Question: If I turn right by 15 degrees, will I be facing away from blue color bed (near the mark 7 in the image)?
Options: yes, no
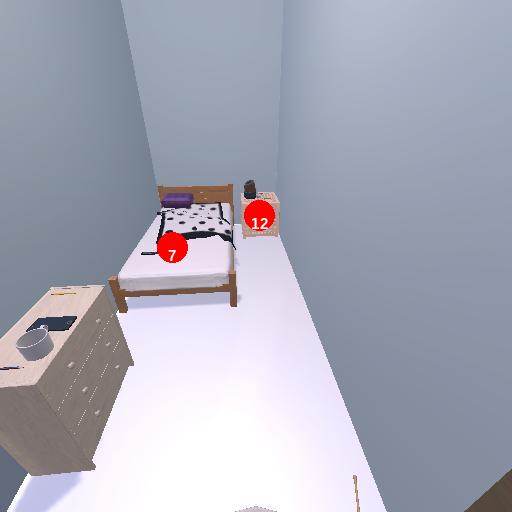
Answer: yes